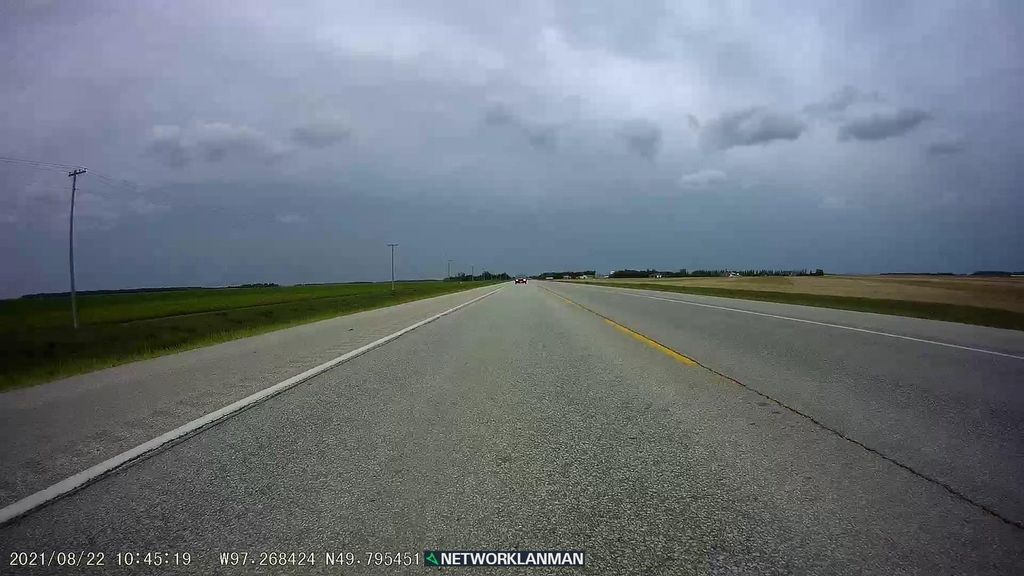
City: winnipeg